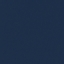
Land use / land cover: SeaLake